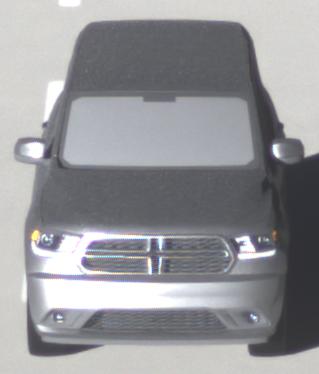
Make: Dodge
Model: Durango
Detailed model: Gen. 3
Model produced from: 2010
Doors: 5
Color: gray
Road condition: dry road
Daytime: sunrise or sunset
Contrast: high contrast